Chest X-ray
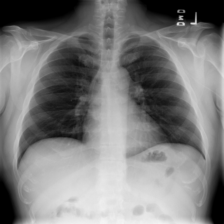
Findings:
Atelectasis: negative
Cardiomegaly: negative
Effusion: negative
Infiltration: negative
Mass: negative
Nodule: negative
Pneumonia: negative
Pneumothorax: negative
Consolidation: negative
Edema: negative
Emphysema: negative
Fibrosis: negative
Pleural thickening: negative
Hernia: negative